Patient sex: F
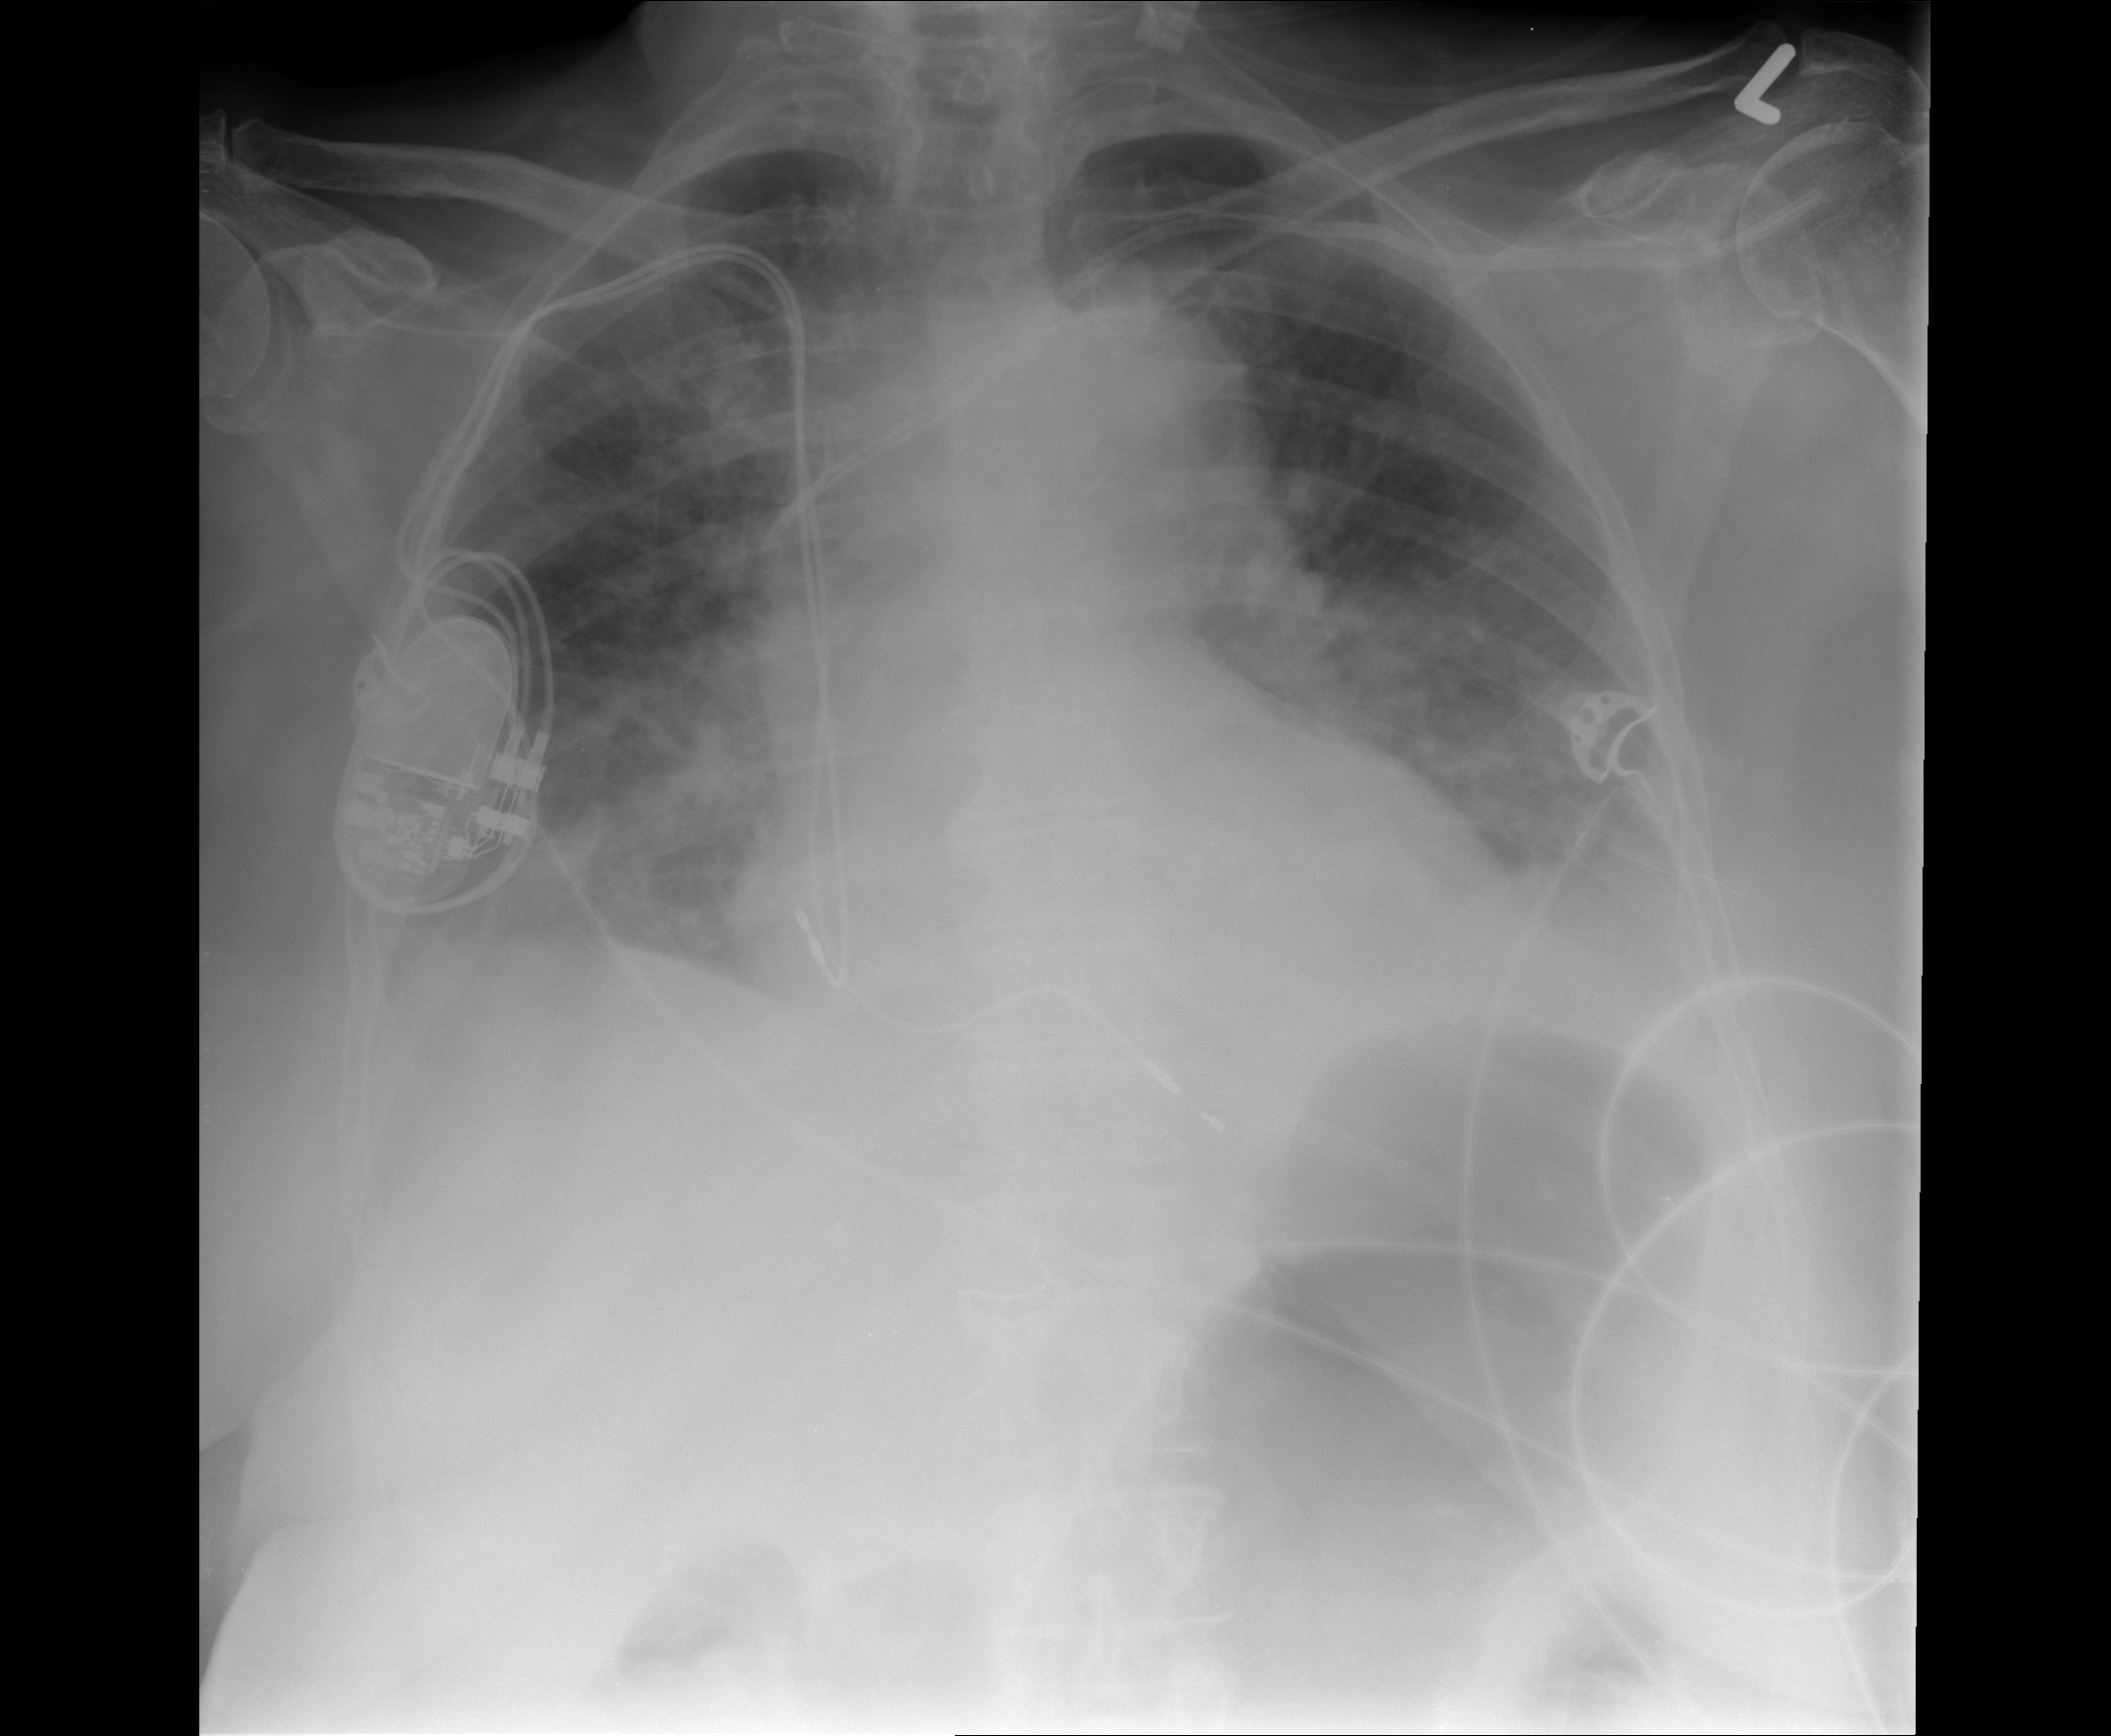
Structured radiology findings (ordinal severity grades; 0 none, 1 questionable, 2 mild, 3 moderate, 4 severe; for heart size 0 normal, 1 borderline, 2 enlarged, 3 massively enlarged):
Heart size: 0
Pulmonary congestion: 2
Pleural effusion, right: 0
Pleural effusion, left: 2
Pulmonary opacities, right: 2
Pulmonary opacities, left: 2
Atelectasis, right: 2
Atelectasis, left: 2